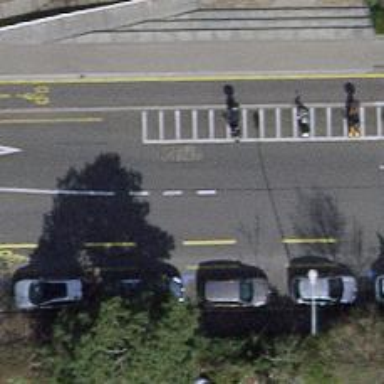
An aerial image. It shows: Tertiary road with asphalt surface and cycle lane.